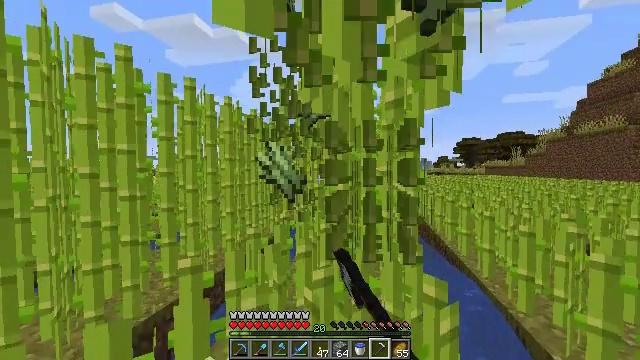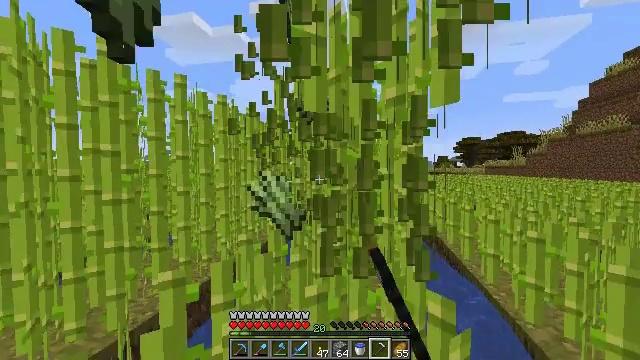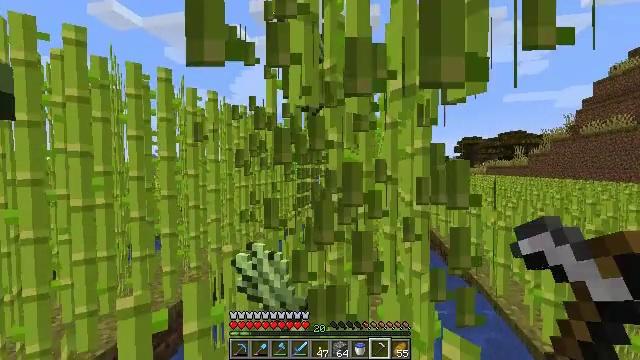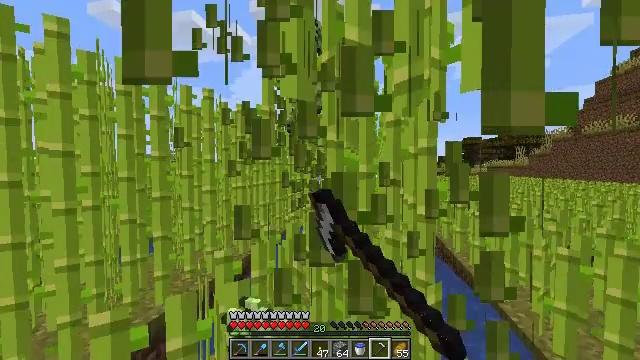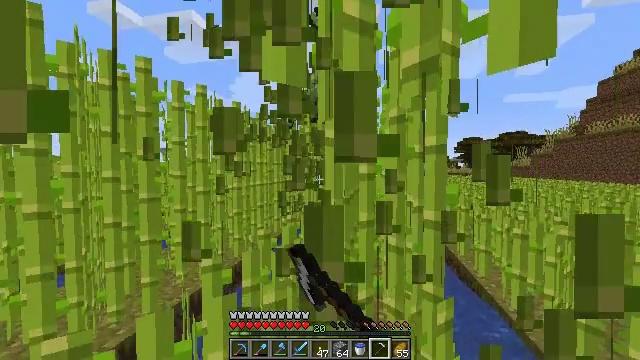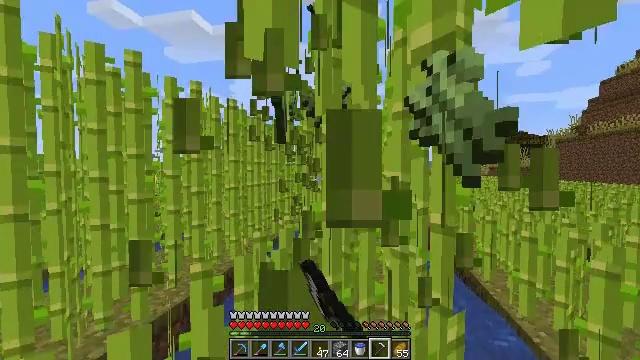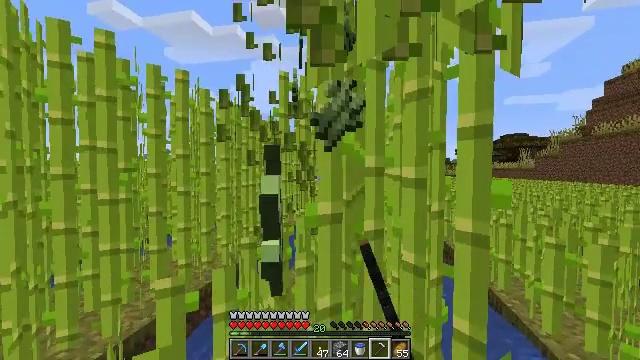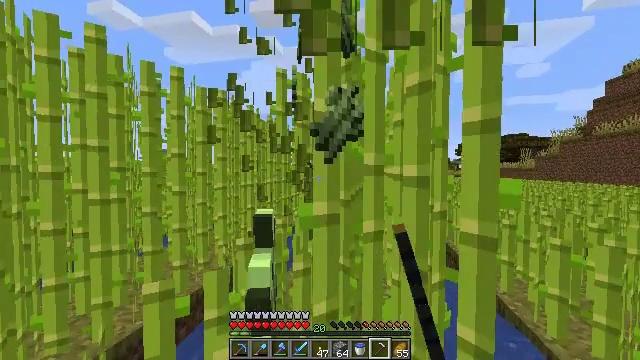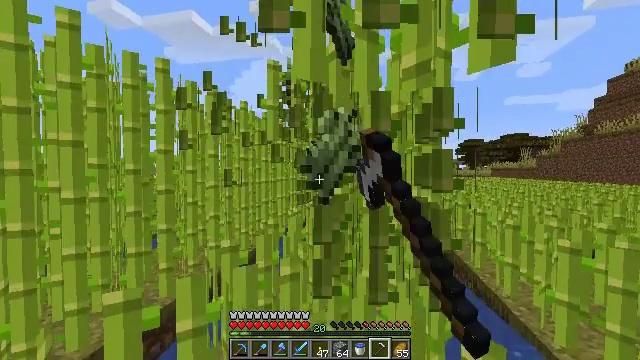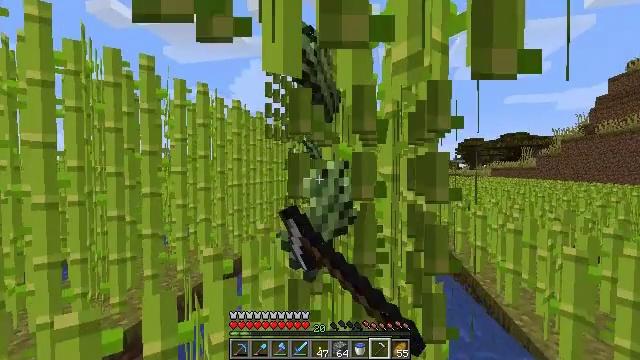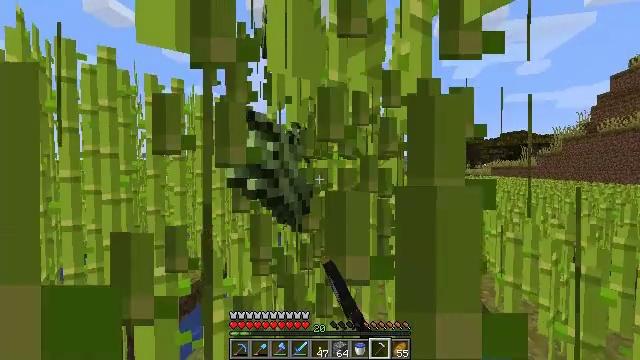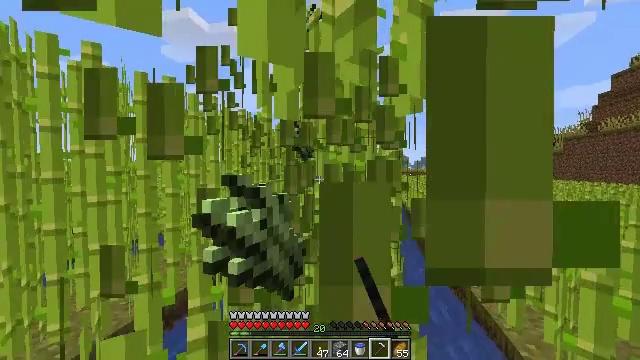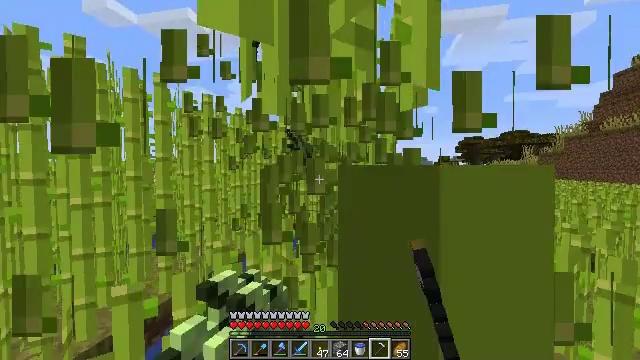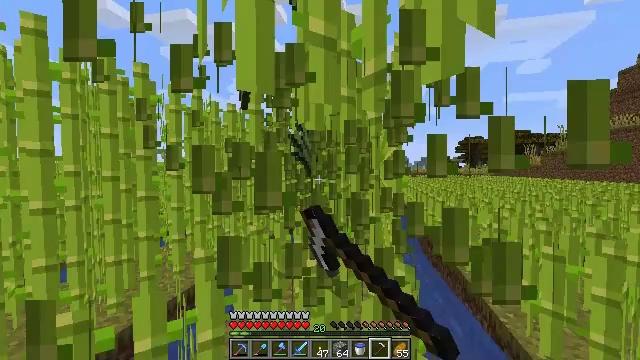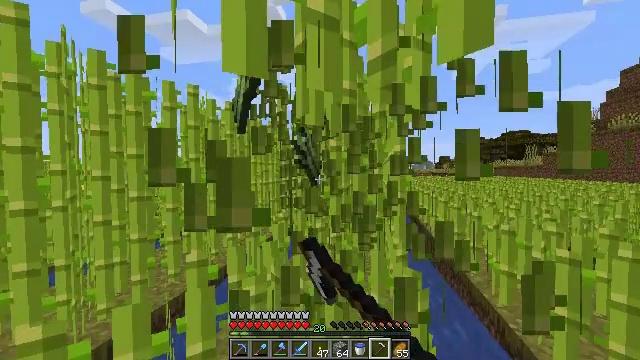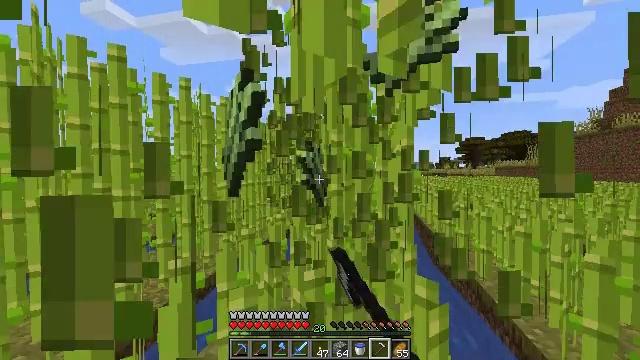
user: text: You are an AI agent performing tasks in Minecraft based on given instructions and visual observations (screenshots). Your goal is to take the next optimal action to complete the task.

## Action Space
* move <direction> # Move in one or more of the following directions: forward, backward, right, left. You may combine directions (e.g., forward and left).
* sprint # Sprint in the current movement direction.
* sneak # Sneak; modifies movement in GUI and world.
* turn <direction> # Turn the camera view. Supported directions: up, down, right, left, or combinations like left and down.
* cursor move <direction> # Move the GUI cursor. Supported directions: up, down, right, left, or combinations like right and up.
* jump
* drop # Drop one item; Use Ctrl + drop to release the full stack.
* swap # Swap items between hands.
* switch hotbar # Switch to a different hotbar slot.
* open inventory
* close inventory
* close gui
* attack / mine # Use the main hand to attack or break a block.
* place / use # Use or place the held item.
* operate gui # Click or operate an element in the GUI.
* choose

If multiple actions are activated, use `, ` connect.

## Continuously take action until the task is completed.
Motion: motion action
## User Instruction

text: Harvest sugar cane from the plant.
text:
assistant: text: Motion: move forward, attack / mine
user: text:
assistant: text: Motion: move forward, attack / mine
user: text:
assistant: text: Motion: move forward, attack / mine
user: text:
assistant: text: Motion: move forward, attack / mine
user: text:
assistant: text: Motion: move forward, attack / mine
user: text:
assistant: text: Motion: move forward, attack / mine
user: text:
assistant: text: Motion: move forward and move right, attack / mine
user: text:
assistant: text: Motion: move forward and move right, attack / mine
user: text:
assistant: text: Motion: move forward and move right, attack / mine
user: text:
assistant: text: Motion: move forward and move right, attack / mine
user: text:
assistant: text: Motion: move forward, attack / mine
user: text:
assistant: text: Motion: move forward, attack / mine
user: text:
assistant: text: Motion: move forward, attack / mine
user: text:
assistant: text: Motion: move forward, attack / mine
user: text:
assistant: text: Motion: move forward, attack / mine
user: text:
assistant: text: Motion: move forward, attack / mine
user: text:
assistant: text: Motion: move forward, attack / mine
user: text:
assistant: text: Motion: move forward, attack / mine
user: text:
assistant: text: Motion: move forward, attack / mine
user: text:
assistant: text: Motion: move forward and move right, attack / mine
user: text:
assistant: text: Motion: move forward and move right, attack / mine
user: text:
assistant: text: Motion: move forward and move right, attack / mine
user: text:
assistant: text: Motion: move forward, attack / mine
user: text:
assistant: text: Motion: move forward, attack / mine
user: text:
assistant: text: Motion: move forward, attack / mine
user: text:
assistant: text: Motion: move forward, attack / mine
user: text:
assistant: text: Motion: move forward, attack / mine
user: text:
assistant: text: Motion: move forward, attack / mine
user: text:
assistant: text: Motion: move forward, attack / mine
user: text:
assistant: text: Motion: move forward and move right, attack / mine